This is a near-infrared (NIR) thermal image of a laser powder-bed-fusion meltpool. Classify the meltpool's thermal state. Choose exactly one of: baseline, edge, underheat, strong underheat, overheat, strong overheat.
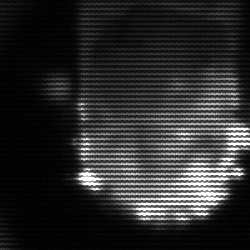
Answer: baseline